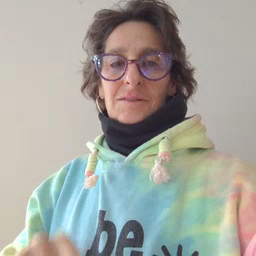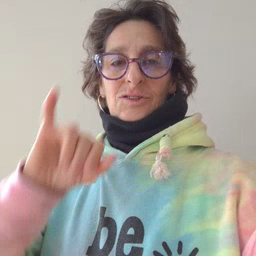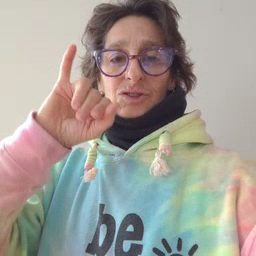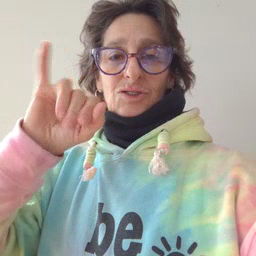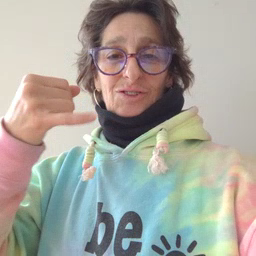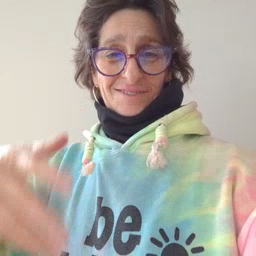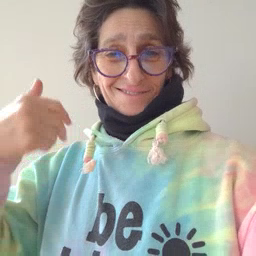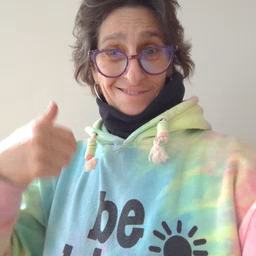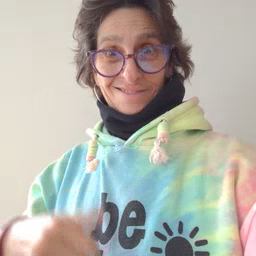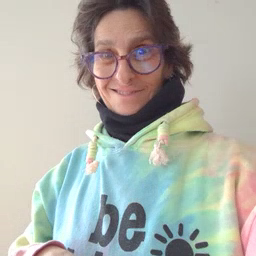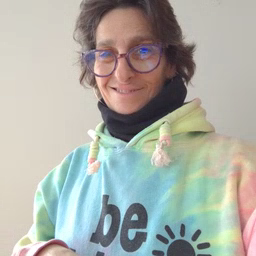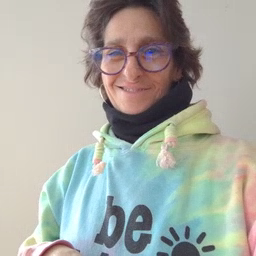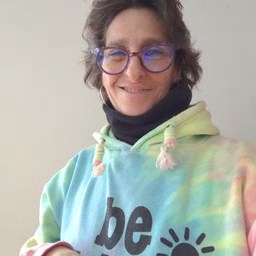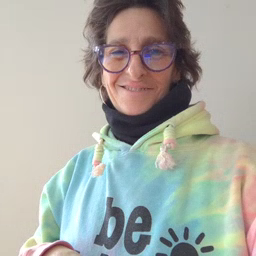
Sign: jeans